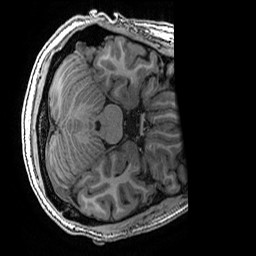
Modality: T1w
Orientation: axial
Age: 18
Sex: female
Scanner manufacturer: ge
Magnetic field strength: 3 T
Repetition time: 0.007 s
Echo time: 0.00342 s